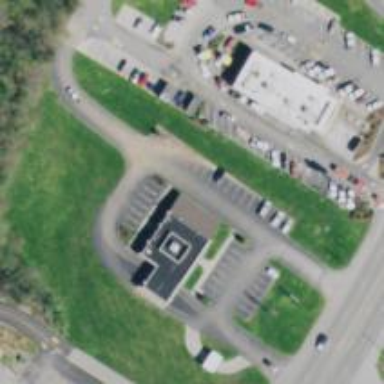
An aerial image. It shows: Pharmacy.